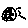
Label: moon